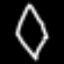
Label: diamond